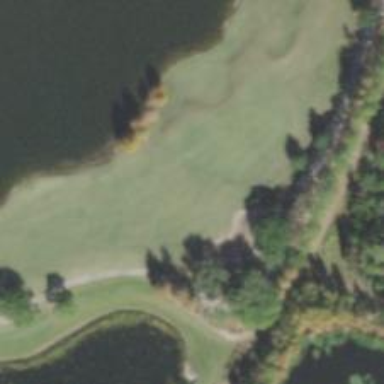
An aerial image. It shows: Golf hole.